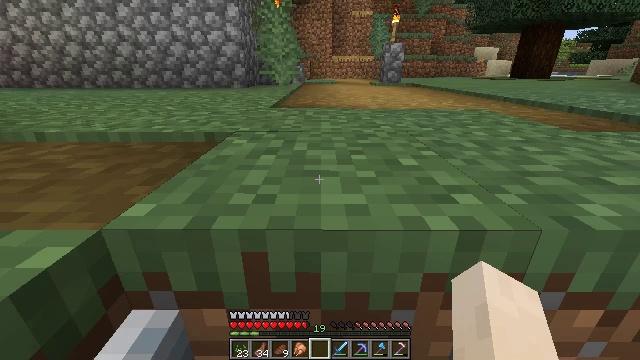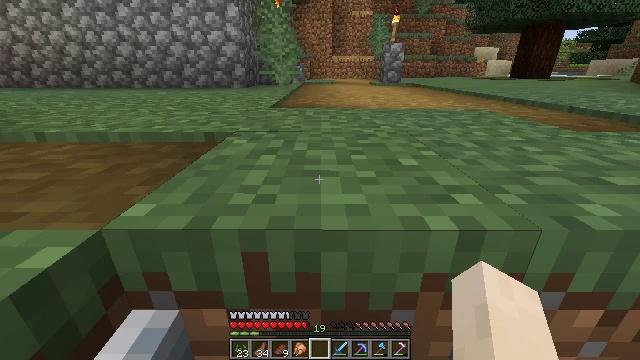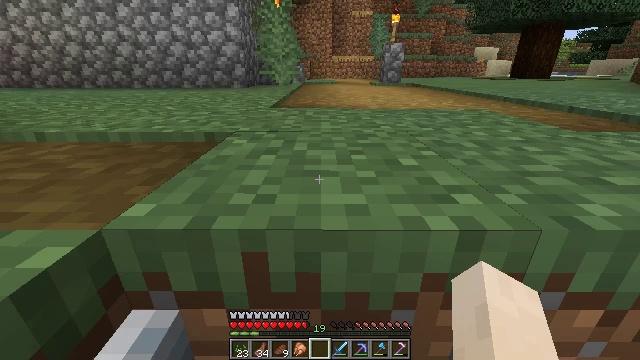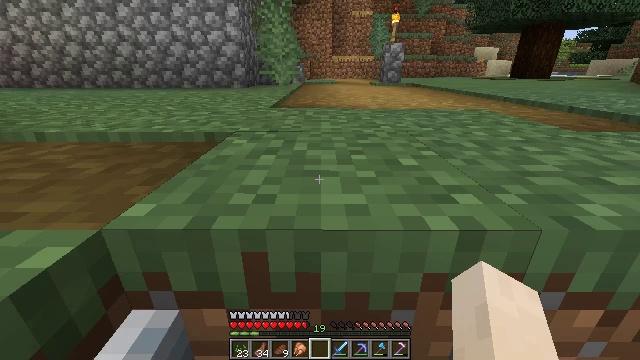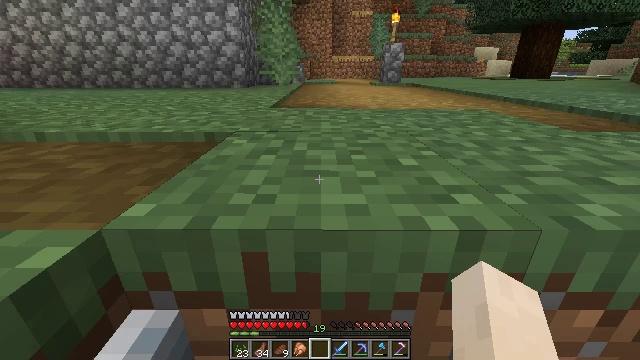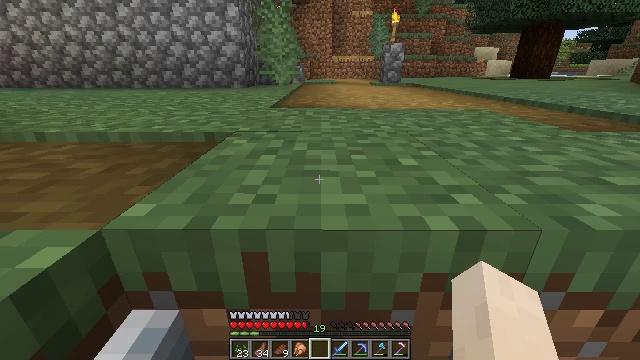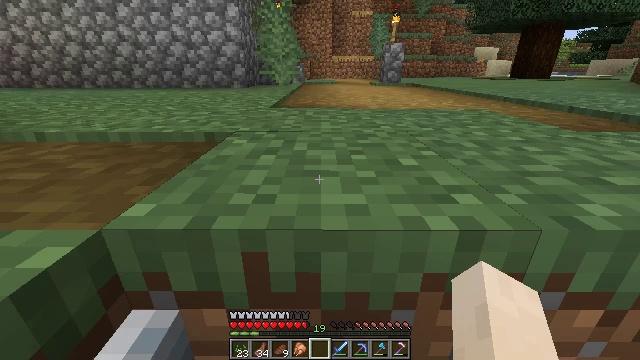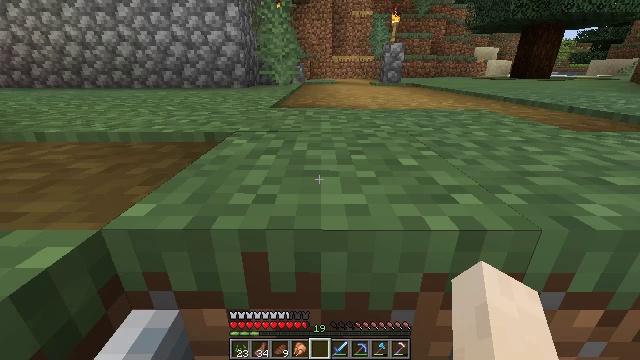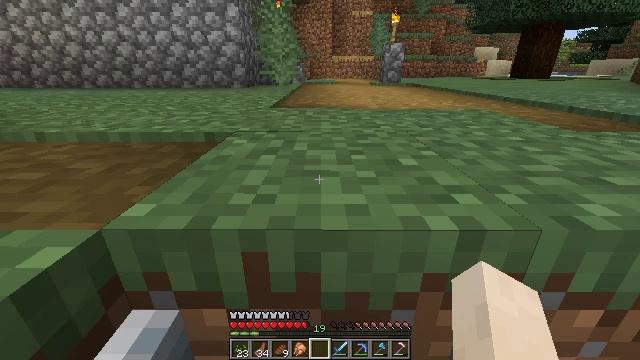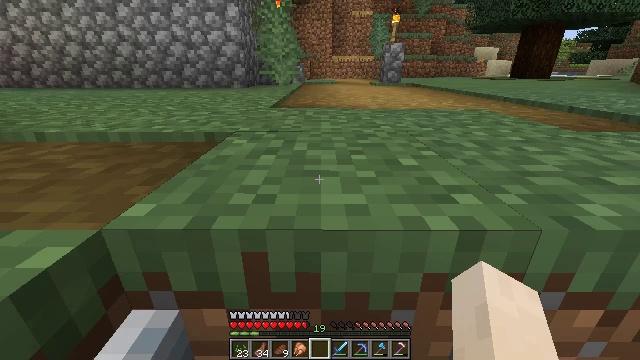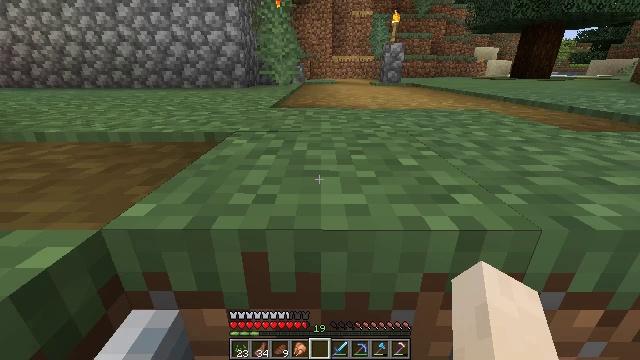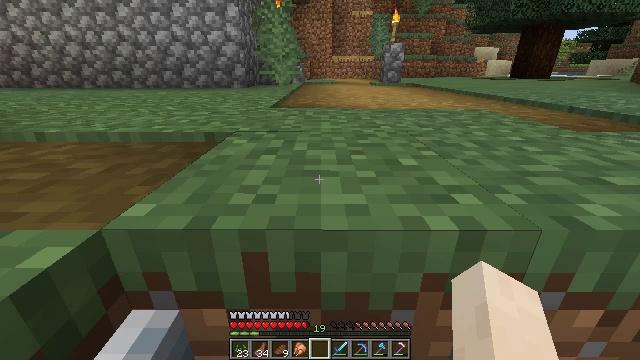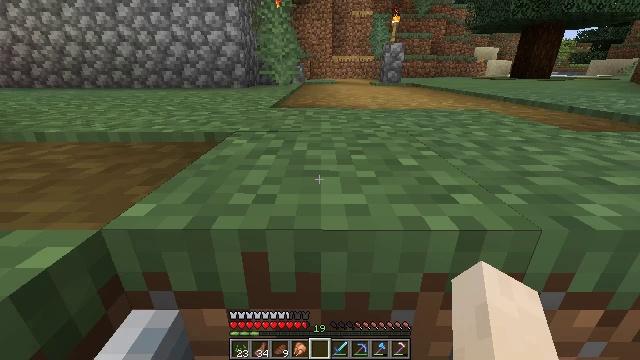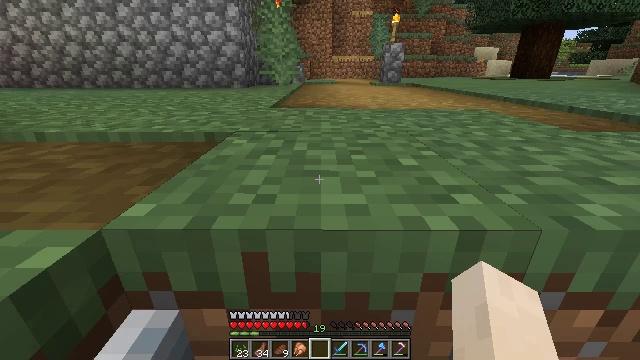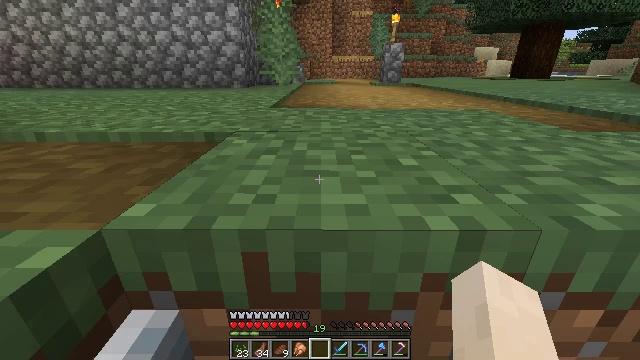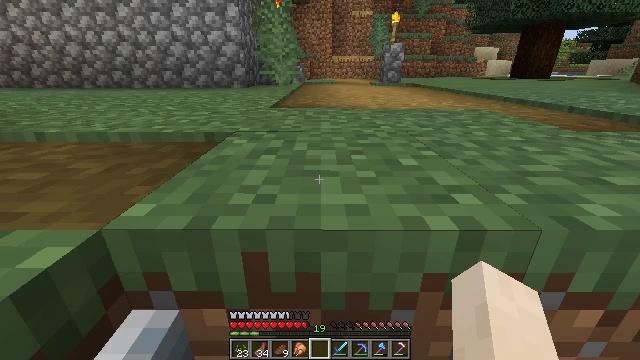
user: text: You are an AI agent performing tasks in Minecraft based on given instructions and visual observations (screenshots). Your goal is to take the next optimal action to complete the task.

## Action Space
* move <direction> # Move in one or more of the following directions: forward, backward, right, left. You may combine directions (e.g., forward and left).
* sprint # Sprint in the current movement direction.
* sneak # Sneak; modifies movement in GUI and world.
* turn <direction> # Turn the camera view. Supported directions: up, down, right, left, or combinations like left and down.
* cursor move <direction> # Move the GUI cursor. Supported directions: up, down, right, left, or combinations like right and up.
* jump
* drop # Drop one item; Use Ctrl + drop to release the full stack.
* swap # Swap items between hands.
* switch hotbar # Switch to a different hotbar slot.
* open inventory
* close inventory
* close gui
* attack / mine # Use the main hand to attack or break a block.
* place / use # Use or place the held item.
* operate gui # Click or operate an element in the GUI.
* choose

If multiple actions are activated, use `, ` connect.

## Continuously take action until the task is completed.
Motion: motion action
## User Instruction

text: Collect wheat crops.
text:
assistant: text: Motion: no_op
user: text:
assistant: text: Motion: no_op
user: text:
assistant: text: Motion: no_op
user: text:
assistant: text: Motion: no_op
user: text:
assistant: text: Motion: no_op
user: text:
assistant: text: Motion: no_op
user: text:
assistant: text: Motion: no_op
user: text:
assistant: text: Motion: no_op
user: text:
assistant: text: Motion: no_op
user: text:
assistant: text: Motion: no_op
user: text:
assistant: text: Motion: no_op
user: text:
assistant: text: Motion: no_op
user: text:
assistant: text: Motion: no_op
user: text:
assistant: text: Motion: no_op
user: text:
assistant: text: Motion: no_op
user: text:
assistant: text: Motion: no_op
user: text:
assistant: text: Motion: no_op
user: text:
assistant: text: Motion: no_op
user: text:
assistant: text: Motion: no_op
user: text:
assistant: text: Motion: no_op
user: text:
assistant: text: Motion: no_op
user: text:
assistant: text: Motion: no_op
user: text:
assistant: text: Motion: no_op
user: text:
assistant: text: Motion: no_op
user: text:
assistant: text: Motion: no_op
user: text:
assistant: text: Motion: no_op
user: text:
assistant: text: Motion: no_op
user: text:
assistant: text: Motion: no_op
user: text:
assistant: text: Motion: no_op
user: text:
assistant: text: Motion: no_op